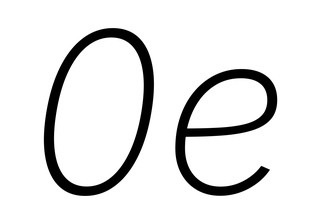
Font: Inter-Italic_ExtraLight_Italic